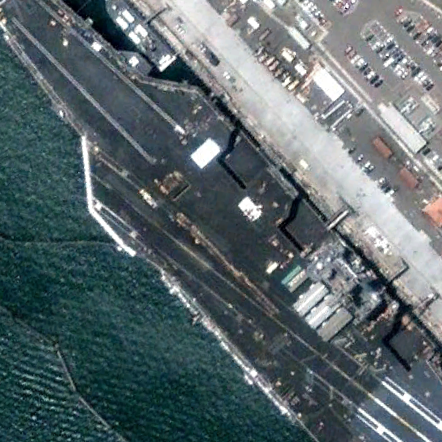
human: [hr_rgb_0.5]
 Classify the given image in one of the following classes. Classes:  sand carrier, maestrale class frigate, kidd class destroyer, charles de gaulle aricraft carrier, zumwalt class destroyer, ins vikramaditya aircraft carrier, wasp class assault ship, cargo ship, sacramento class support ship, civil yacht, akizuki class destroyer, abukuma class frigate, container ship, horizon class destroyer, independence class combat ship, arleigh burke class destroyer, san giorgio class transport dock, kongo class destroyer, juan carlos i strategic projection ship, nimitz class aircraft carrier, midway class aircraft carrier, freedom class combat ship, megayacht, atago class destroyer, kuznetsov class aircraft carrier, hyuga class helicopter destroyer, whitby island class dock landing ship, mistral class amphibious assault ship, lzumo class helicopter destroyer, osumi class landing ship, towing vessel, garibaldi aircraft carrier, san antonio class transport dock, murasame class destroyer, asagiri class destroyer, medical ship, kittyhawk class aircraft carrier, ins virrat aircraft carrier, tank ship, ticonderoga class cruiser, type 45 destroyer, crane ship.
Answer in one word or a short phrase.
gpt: Nimitz class aircraft carrier